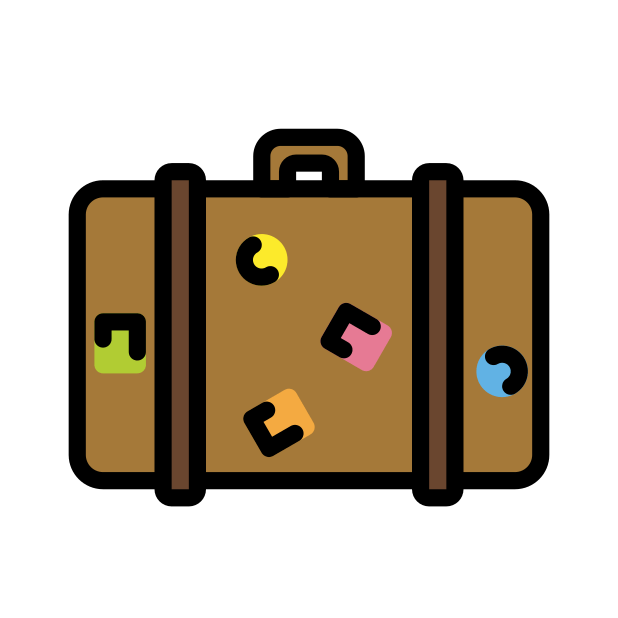
luggage